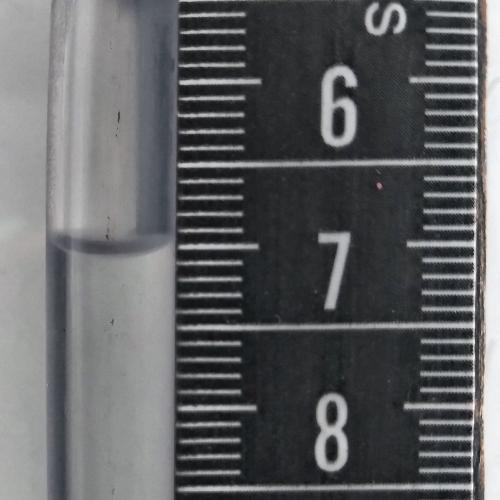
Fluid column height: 7.0 cm